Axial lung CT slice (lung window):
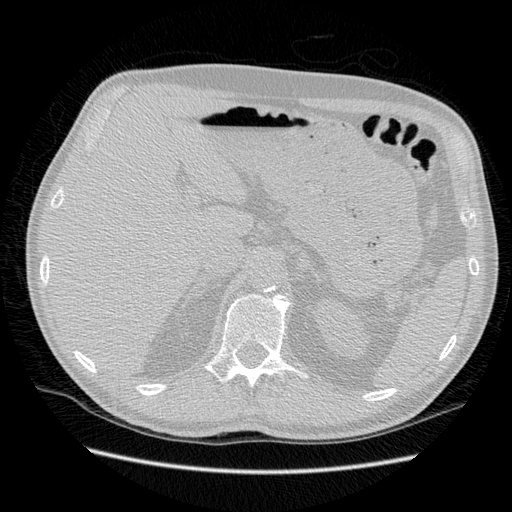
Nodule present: no